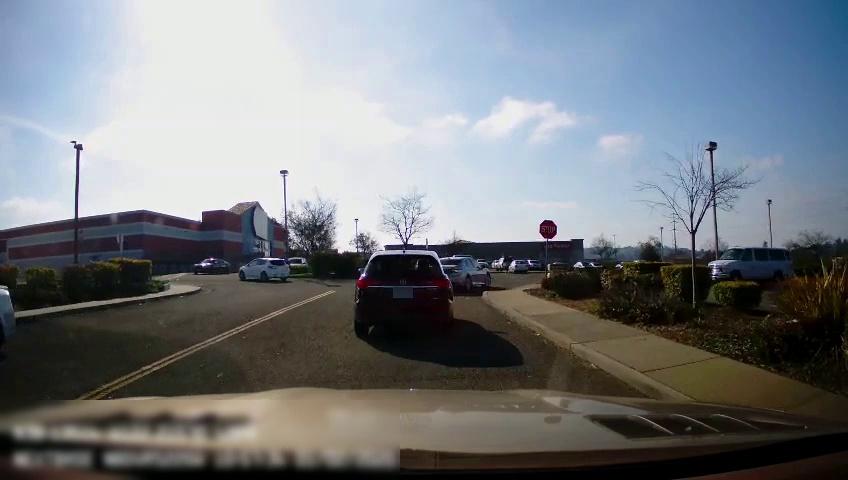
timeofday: Day
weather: Sunny
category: Drivable Space
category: Vehicles | Car
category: Vehicles | SUV
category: Vehicles | Car
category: Vehicles | Car
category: Vehicles | Car
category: Vehicles | Car
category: Lanes | Current Lane
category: Lanes | Opposite Lane
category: Traffic | Signs